Interaction volume radius: 10 \u00c5
Interaction volume height: 30 \u00c5
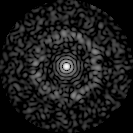
Disorder parameter: 0.8434